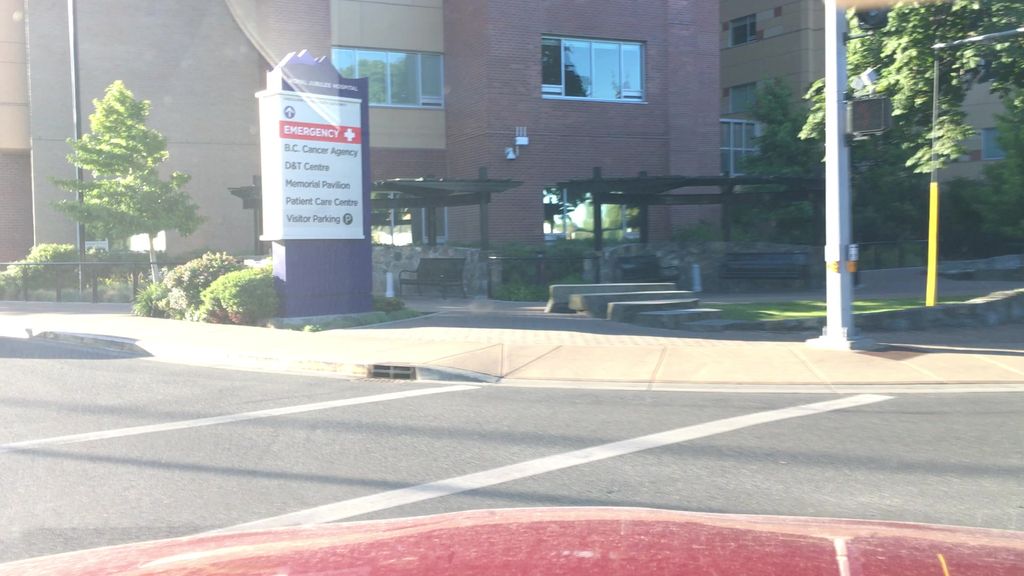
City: victoria